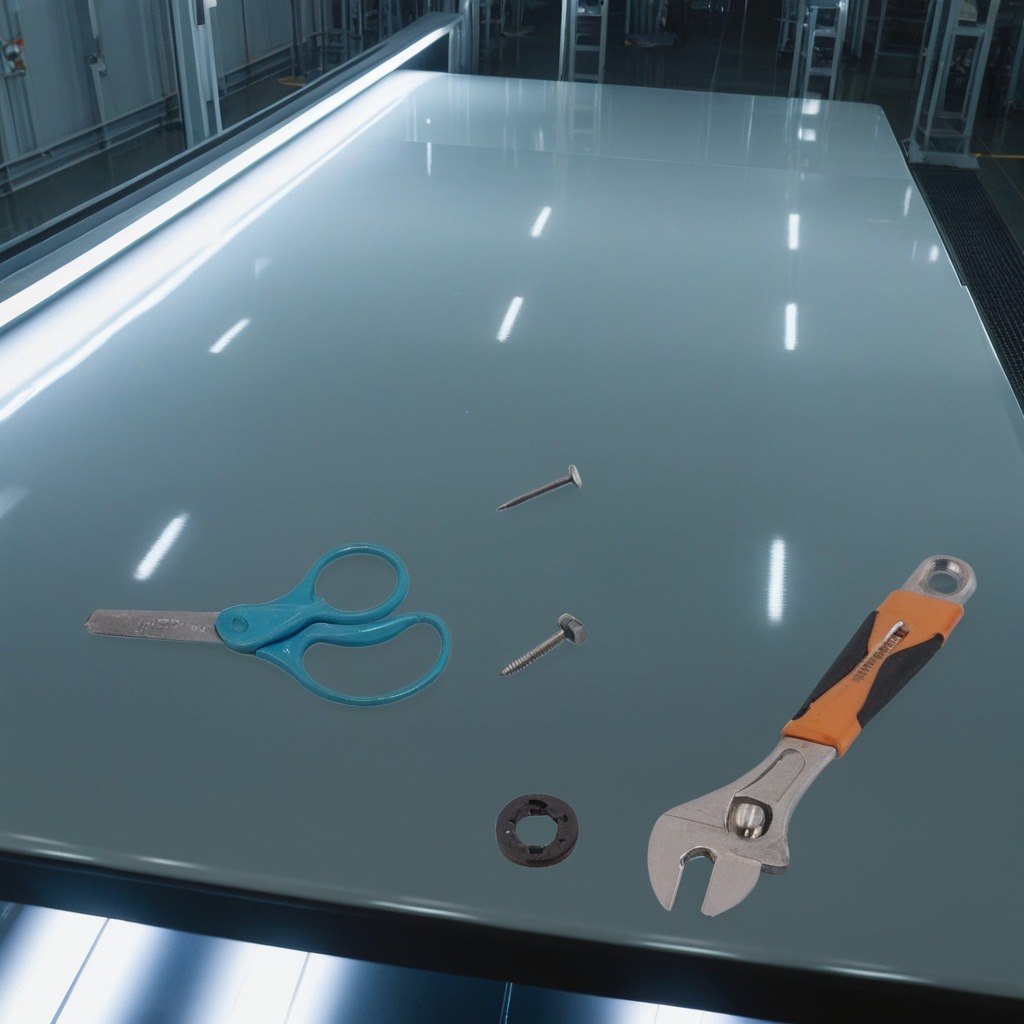
A flat metal washer, a metal machine screw, an iron nail, a pair of scissors, and a wrench are lying on the high-gloss table.